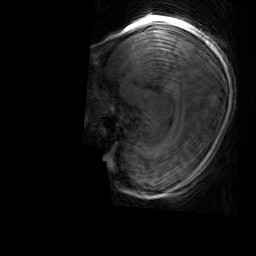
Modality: T1w
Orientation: sagittal
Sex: female
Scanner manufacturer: siemens
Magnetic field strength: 3 T
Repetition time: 1.9 s
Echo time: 0.00243 s